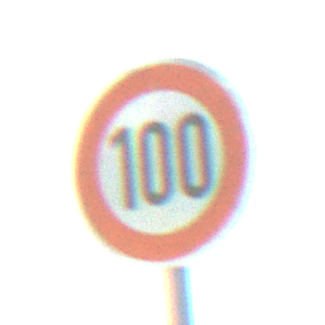
Verkehrszeichen: Geschwindigkeit100
Umgebung: Outdoor, Nature
Tageszeit: SunriseSunset
Wetter: PartlyCloudy
Licht: Natural
Jahreszeit: NotSpecified
Kontrast: MediumContrast